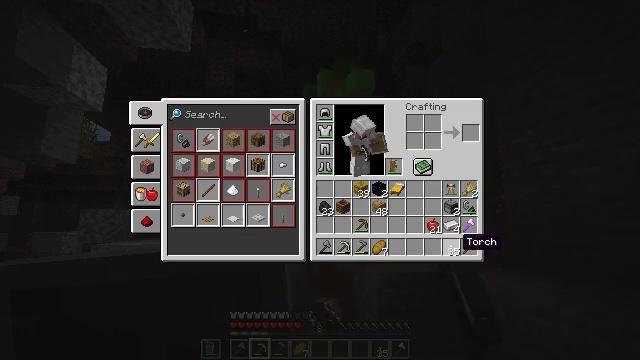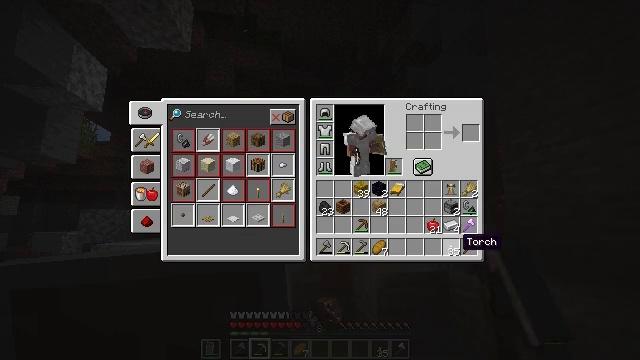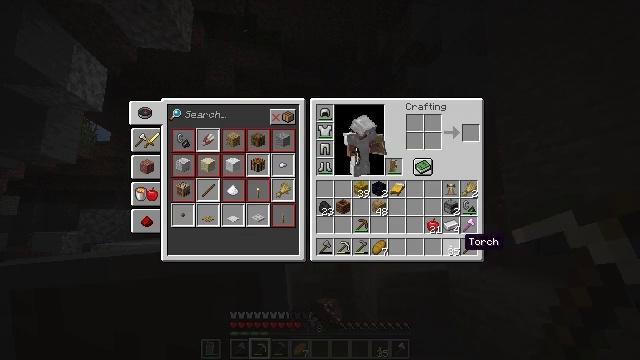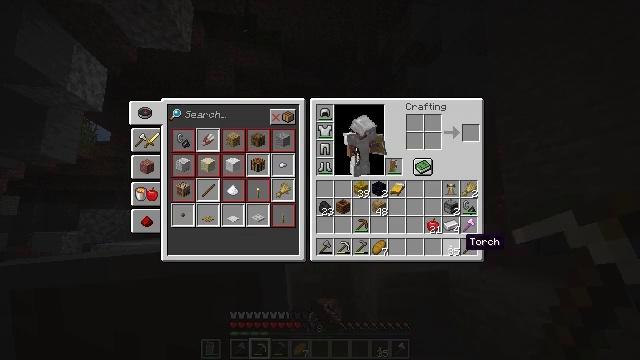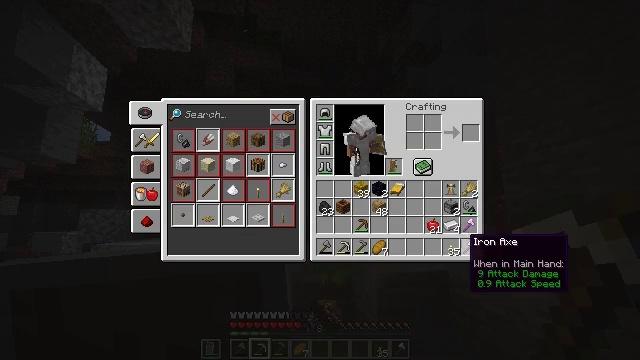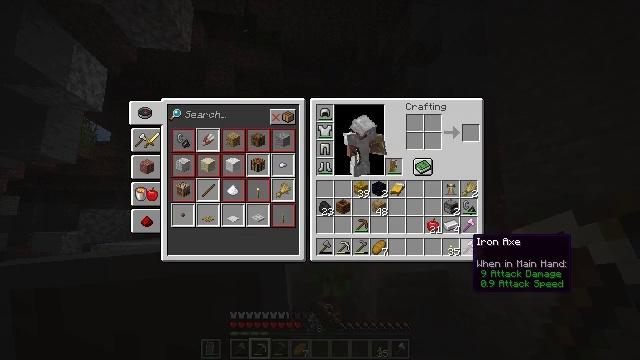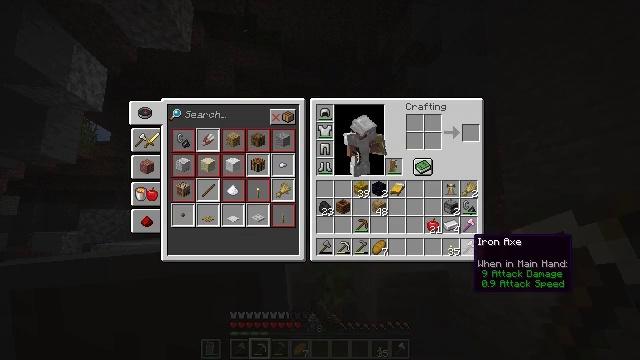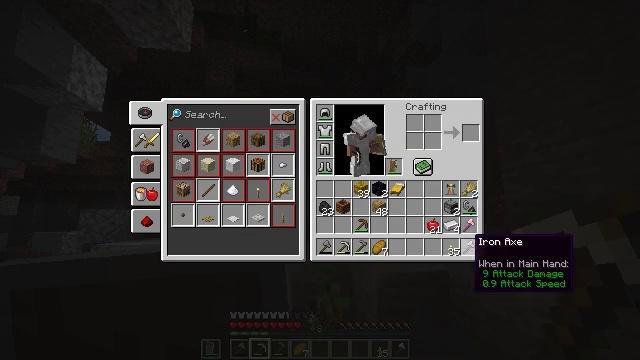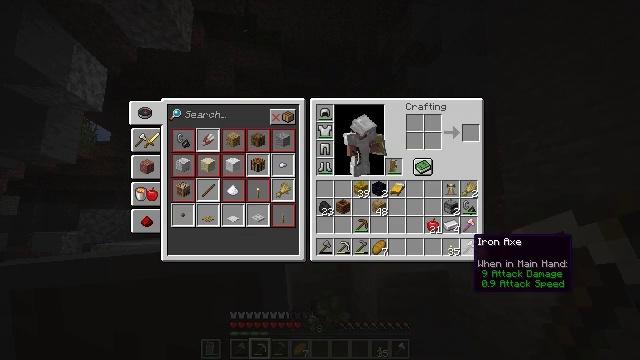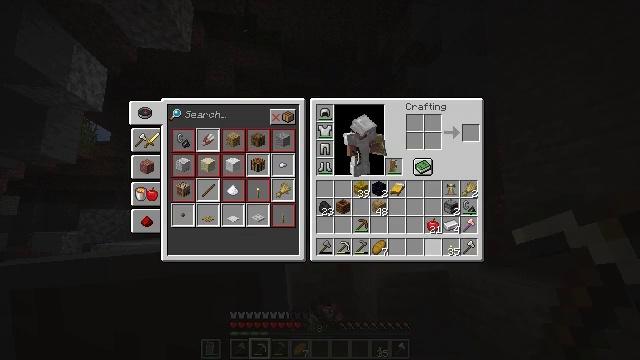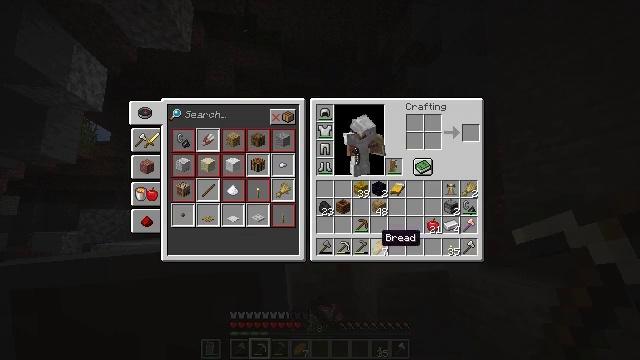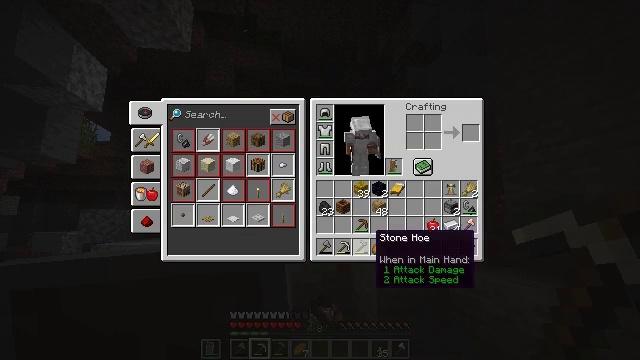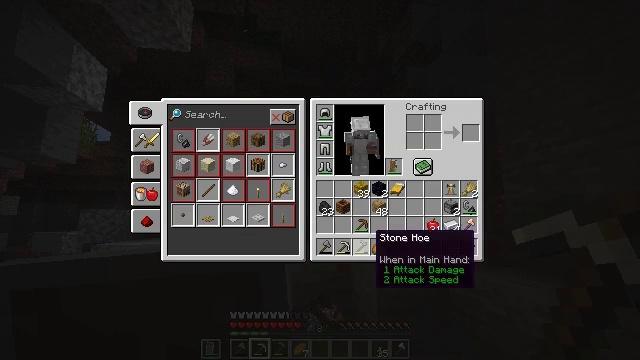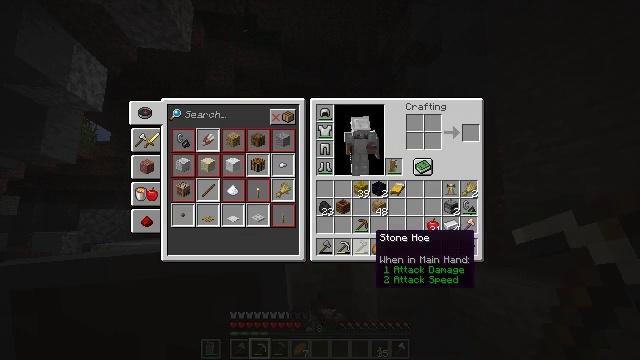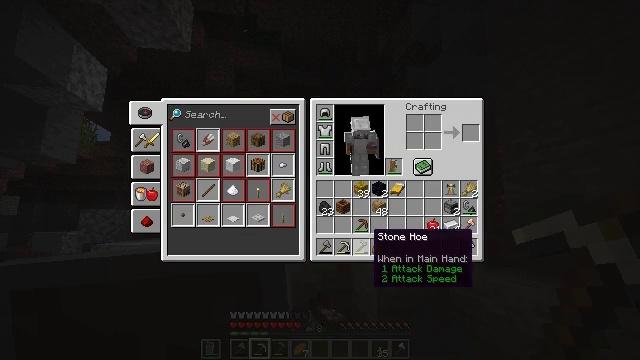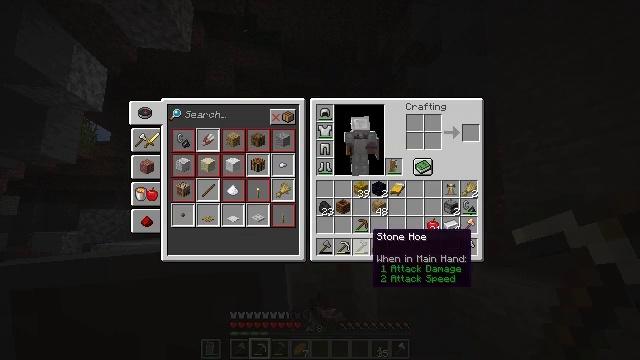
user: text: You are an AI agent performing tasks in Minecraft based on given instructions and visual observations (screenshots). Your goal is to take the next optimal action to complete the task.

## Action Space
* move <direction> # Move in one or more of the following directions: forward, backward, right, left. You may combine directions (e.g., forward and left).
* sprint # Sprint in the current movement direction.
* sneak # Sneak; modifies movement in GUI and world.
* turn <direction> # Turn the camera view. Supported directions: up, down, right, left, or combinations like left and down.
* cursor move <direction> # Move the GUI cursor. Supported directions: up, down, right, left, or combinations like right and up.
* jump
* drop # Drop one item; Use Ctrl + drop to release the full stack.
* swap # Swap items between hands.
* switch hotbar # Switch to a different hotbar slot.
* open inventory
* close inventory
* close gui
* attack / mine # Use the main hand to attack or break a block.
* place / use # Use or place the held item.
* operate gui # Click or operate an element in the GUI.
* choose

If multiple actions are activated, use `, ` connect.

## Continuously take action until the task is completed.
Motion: motion action
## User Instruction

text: Drop a stone hoe.
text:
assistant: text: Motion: sprint, open gui
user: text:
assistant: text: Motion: sprint
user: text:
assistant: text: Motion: sprint
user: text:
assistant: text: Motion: sprint
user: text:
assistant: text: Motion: sprint
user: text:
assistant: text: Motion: sprint
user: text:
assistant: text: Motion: sprint
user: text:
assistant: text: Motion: sprint
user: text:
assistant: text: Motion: sprint, cursor move left
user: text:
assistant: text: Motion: sprint, cursor move left
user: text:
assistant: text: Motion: sprint
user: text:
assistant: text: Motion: sprint
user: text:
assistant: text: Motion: sprint
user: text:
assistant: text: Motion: sprint
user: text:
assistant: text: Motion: sprint
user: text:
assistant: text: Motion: sprint
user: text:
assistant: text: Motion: sprint
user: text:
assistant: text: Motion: sprint
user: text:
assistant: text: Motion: sprint, drop
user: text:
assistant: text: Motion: sprint, drop
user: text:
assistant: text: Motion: sprint, cursor move right, drop
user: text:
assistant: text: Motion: sprint, cursor move right and up
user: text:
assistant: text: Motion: sprint, cursor move right and up
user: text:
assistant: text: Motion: sprint